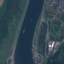
Land use / land cover: River